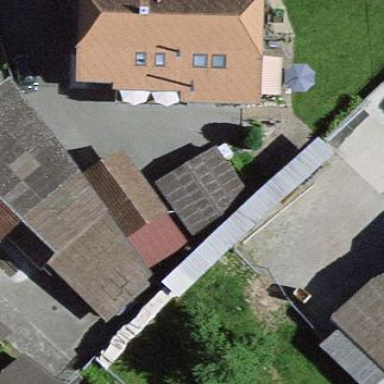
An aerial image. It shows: Garage building.